You are looking at the unprocessed time series of a bearing vibration snapshot. Diagnose the bearing from this image, choosing from: normal, inner_race, outer_race, ball.
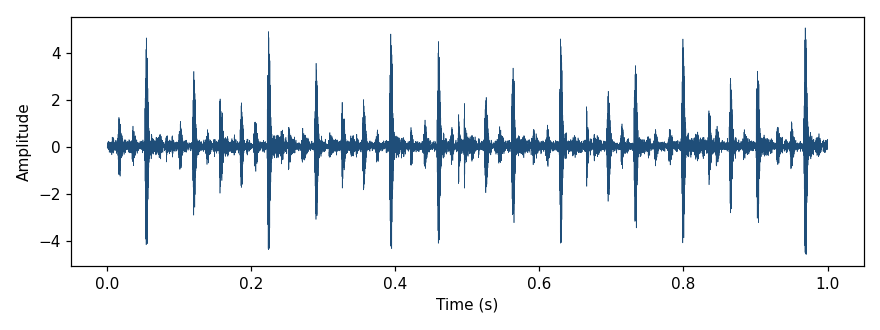
Answer: outer_race